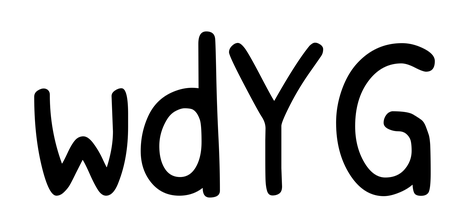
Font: PatrickHand-Regular